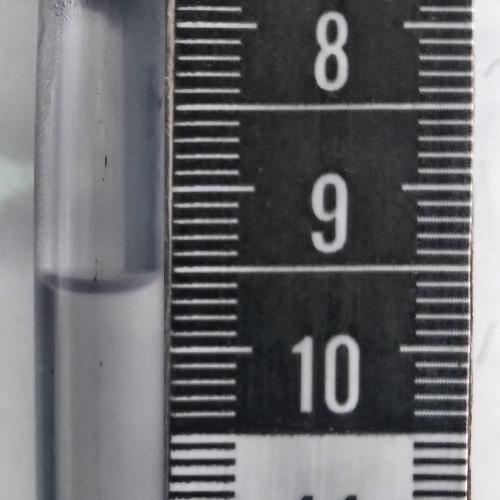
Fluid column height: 9.6 cm